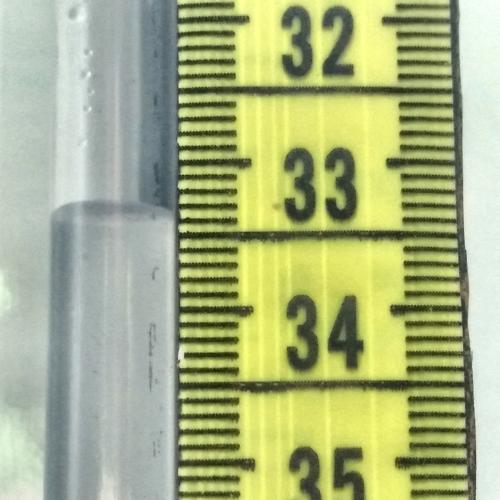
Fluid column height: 33.3 cm